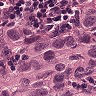
Metastatic tissue present: yes